You are looking at the short-time Fourier spectrogram of a rotating shaft's vibration signal. What is the most likely rotor condition (normal, misalignment, unbalance, looseness)?
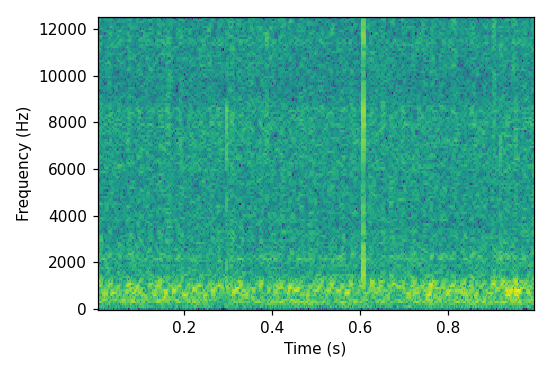
Answer: normal